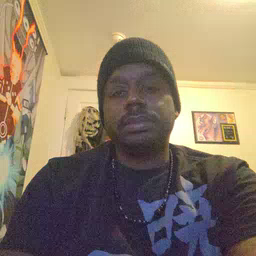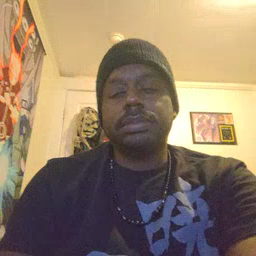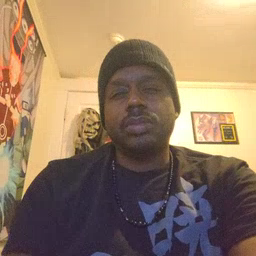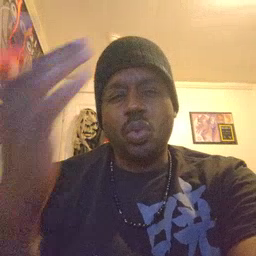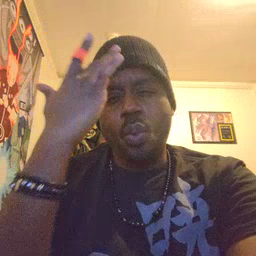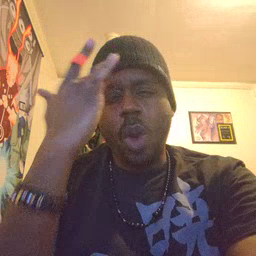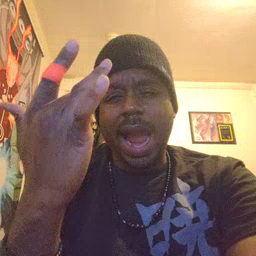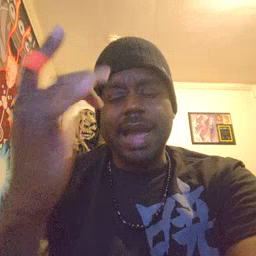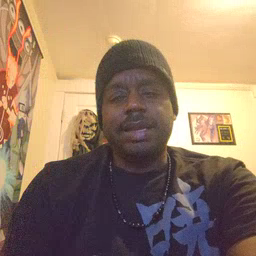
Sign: why